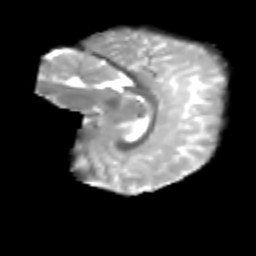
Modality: T2w
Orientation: sagittal
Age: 8
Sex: female
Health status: healthy